Question: I do the following in 'heightForRowAtIndexPath:':
'''
Post *post = [self.fetchedResultsController objectAtIndexPath:indexPath];
'''
Anywhere I then try to use 'post.image' it says that the image property doesn't exist. But I can do 'post.title' very easily. I've performed a "Clean" and a "Clean Build Folder" and restarted Xcode.
'image' is definitely in the Core Data 'xcdatamodeld' file and this is the information when I select it:

Why am I unable to access it?
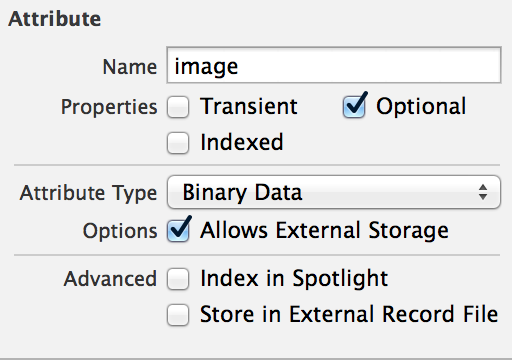
Answer: Make sure this is in your 'Post.h':
'''
@property (nonatomic, retain) UIImage * image;
'''
and your 'Post.m'
'''
@dynamic image;
'''
See <URL> for convenient automatic conversions.